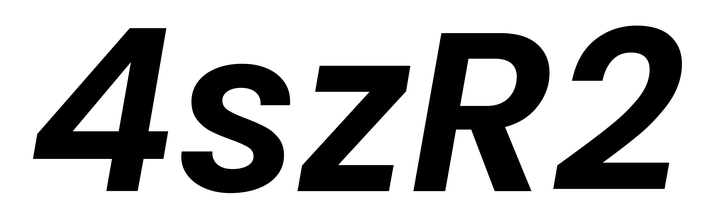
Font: Poppins-SemiBoldItalic